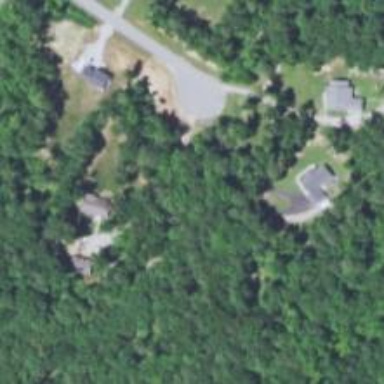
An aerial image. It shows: Driveway leading to service road.